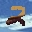
Label: 2